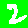
Digit: 2